Question: I founded that NHibernate have several builtin that are not present in 'C#', but are present in some of SGBD.
Now I have following:
'''
public class TimeSlot : EntityBase
{
public virtual NHibernate.Type.TimeType FromTime { get; set; }
public virtual NHibernate.Type.TimeType ToTime { get; set; }
}
public class TimeSlotMap : ClassMap<TimeSlot>
{
public TimeSlotMap()
{
Id(c => c.Id).GeneratedBy.Identity();
Map(c => c.FromTime);
Map(c => c.ToTime);
}
}
'''
In MSSQL this table look like in attached image
Now when I am trying to query this table I am getting following exception:
> Unable to cast object of type 'System.DateTime' to type 'NHibernate.Type.TimeType
What I am doing wrong? And how is Fluent NHibernate working with Time Date Type?
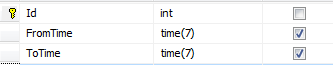
Answer: I would suggest, to use 'TimeSpan' for a DB type 'Time'
'''
public class TimeSlot : EntityBase
{
public virtual TimeSpan FromTime { get; set; }
public virtual TimeSpan ToTime { get; set; }
}
'''
And then NHibernate does have a special type to handle this trick:
'''
Map(c => c.FromTime)
.Type<NHibernate.Type.TimeAsTimeSpanType>();
...
'''
That will allow you to work with a .NET native "time like" type -
### MSDN - TimeSpan Structure
> Represents a time interval.
### What is the NHibernate.Type.TimeType then?
If we prefer to use 'DateTime', which could be used by NHibernate to express time, we have to do it like this:
'''
public class TimeSlot : EntityBase
{
public virtual DateTime FromTime { get; set; }
public virtual DateTime ToTime { get; set; }
}
'''
And now we can use the type from the question - 'NHibernate.Type.TimeType'
'''
Map(c => c.FromTime)
.Type<NHibernate.Type.TimeType>();
...
'''
Which description is:
'''
/// <summary>
/// Maps a <see cref="System.DateTime" /> Property to an DateTime column that only stores the
/// Hours, Minutes, and Seconds of the DateTime as significant.
/// Also you have for <see cref="DbType.Time"/> handling, the NHibernate Type <see cref="TimeAsTimeSpanType"/>,
/// the which maps to a <see cref="TimeSpan"/>.
/// </summary>
/// <remarks>
/// <para>
/// This defaults the Date to "1753-01-01" - that should not matter because
/// using this Type indicates that you don't care about the Date portion of the DateTime.
/// </para>
/// <para>
/// A more appropriate choice to store the duration/time is the <see cref="TimeSpanType"/>.
/// The underlying <see cref="DbType.Time"/> tends to be handled differently by different
/// DataProviders.
/// </para>
/// </remarks>
[Serializable]
public class TimeType : PrimitiveType, IIdentifierType, ILiteralType
'''
Also check:
<URL>
> ... Time-related DbTypes stores just the time, but no date. In .NET, there is no Time class and so NHibernate uses a DateTime with the date component set to 1753-01-01, the minimum value for a SQL datetime or a System.TimeSpan - depending on the DbType that we choose...